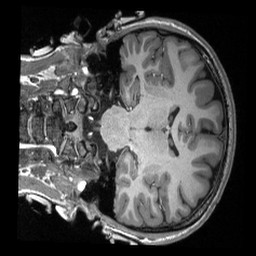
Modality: T1w
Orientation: coronal
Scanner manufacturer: siemens
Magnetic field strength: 3 T
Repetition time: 2.3 s
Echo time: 0.00308 s